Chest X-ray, PA view. Patient: 52 years old, sex M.
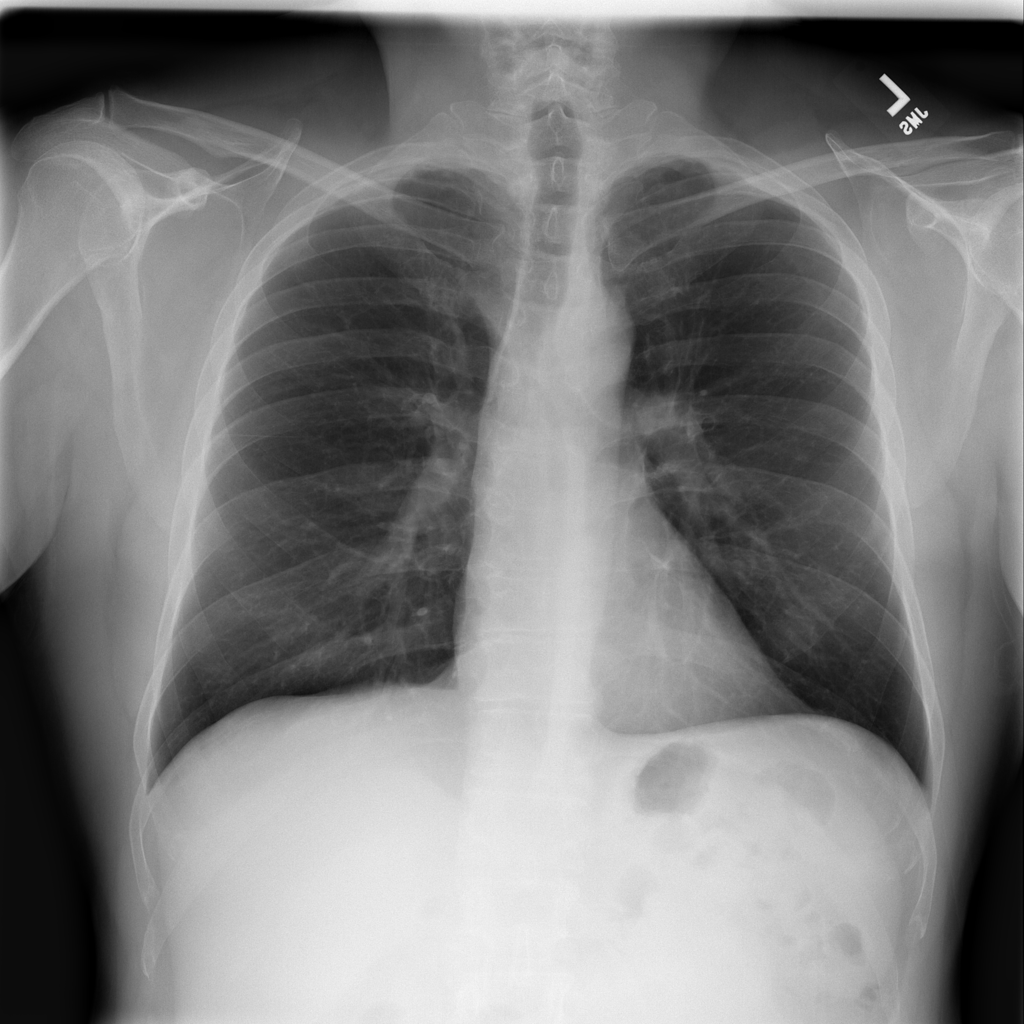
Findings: No Finding